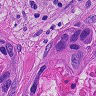
Metastatic tissue present: yes